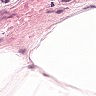
Metastatic tissue present: no